Field crop: maize
Growth stage: 1
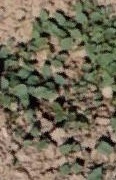
Species: convolvulus